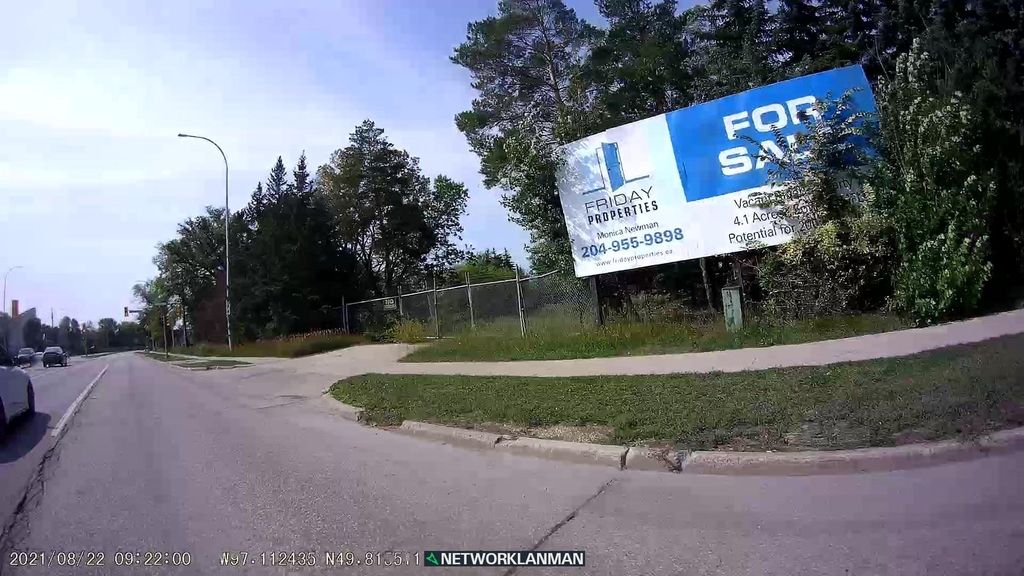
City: winnipeg